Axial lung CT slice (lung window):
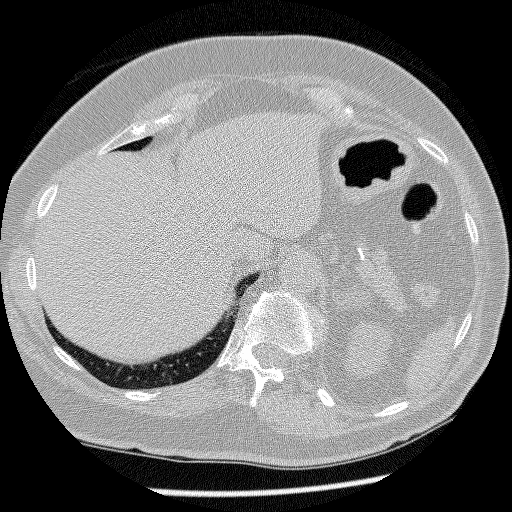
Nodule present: no